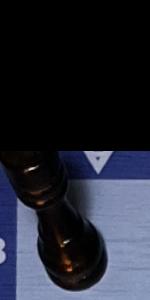
Label: Rook_Black